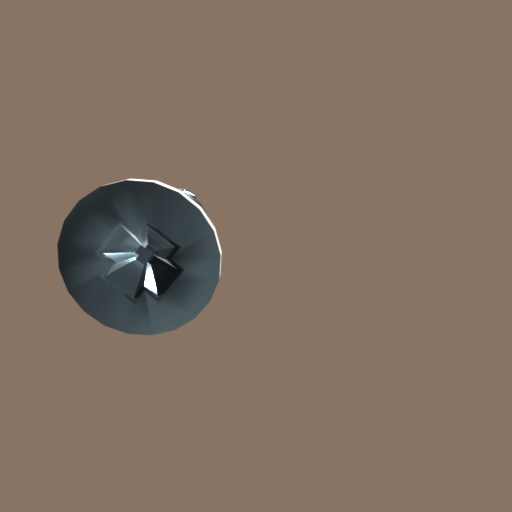
Label: screw